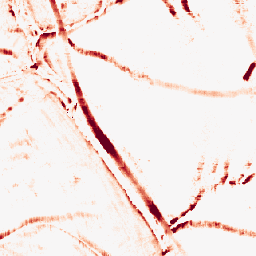
Category: morphological
Decomposition family: morphological_square
Decomposition parameters: operation: opening
size: 10
Upsampling method: area
Upsampling parameters: scale: 4
Upsampling scale: 4